Question: I'm working on a game that is basically a rapid changing 2D scene where some (each can have its own color) are placed on the screen that can also .
Let me first give you a few situations I sketched on paper earlier today:

The endproduct should be like shown in 4. My question boils down to:
- -
My current approach would be to have a texture of where light is and where not. This will get rendered at start of each frame, but only used on the next frame. So Light would always laag 1 Frame behind, which might just look fine anyways. During normal rendering of objects (e.g. blue rectangle) i'll look up the light texture in fragment shader and combine that value with the objects one.
However, I see the following drawbacks:
- - -
The biggest advantage I see is that this is only 2D, so it does not really need to be aware of any shadows or something.
Feel free to post any suggestions, I'm happy to read about and test them all. Don't want to waste any performance unnecessarily.
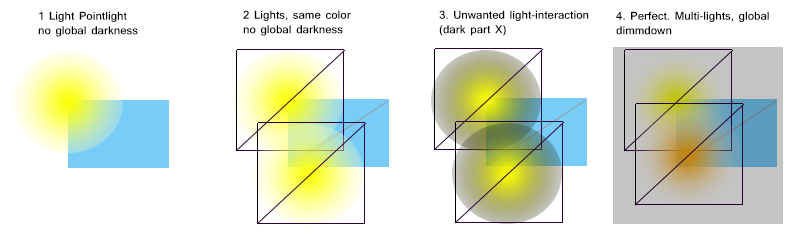
Answer: here I risk probably to oversimplify your problem. If I do so, sorry about it.
When you talk about lighting and 2D sprites, I always think about an overkill. A huge hammer (which costs you in implementation time + rendering time) for a very small nail.
There are plenty of ways to simulate lighting in a very cheap and efficient way.
A typical example is to draw a bitmap with alpha simulating the light point of effect which creates a very good sense of "fake lighting" on isometric games. There are (or better, there were) plenty of commercial games using this trick.
An example of this
<URL>
If hypothetically you could use a solution like this, you could achieve outstanding performances at parity of solution since this effect would be much much cheaper than any other lighting calculation.
I hope to have helped in some way.
Cheers
Maurizio